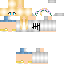
A female human skin with pale skin, wearing blonde long hair dressed in a blue hoodie and blue pants, featuring a closed mouth.